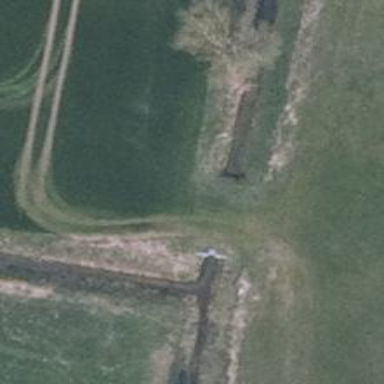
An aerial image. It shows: Culvert tunnel.